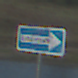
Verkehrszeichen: EinbahnstrasseRechtsweisend
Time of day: SunriseSunset
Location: Outdoor (RoadRail)
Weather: PartlyCloudy
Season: NotSpecified
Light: Natural